Question: How do I add a shortcut to the places bar in Visual Studio 2012? I know I can add to the Favourites but can't find anywhere how to add it to the Visual Studio part.

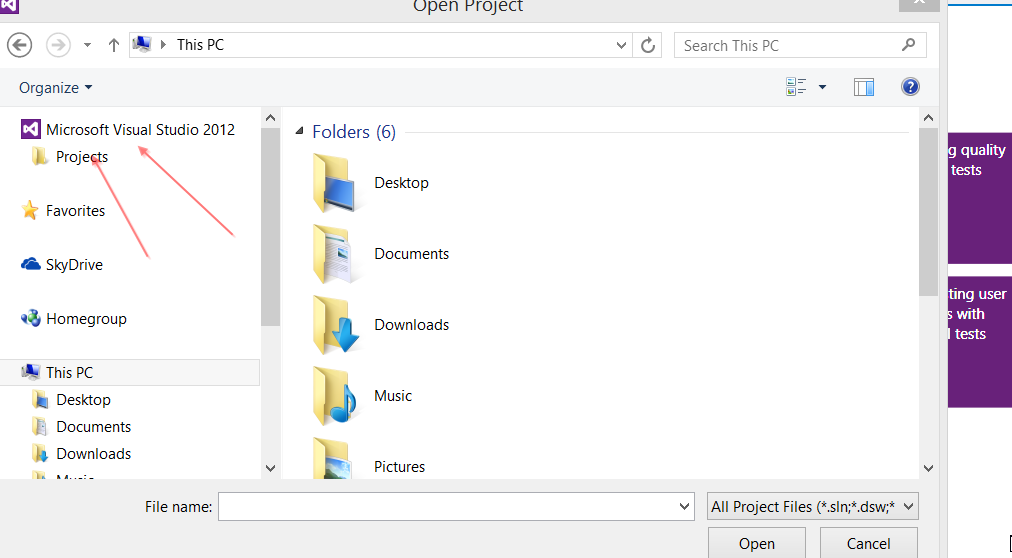
Answer: You can do this by changing option under
Tools -> Options -> Project and Solutions -> General tab
Like below and it will look up in that folder
Hope it helps